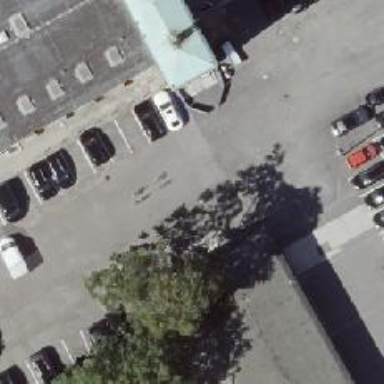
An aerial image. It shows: Parking aisle designated as service road.